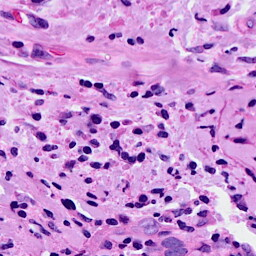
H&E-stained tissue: Breast